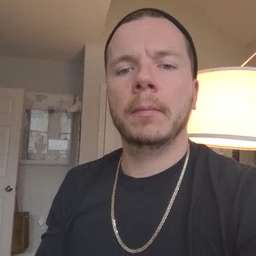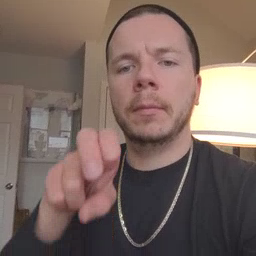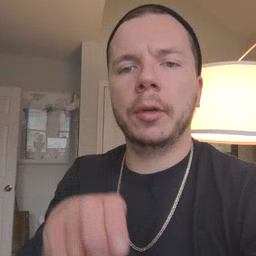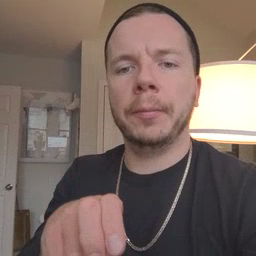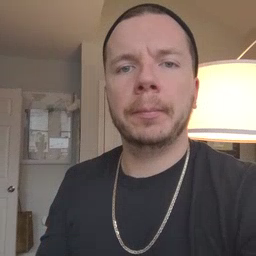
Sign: chair